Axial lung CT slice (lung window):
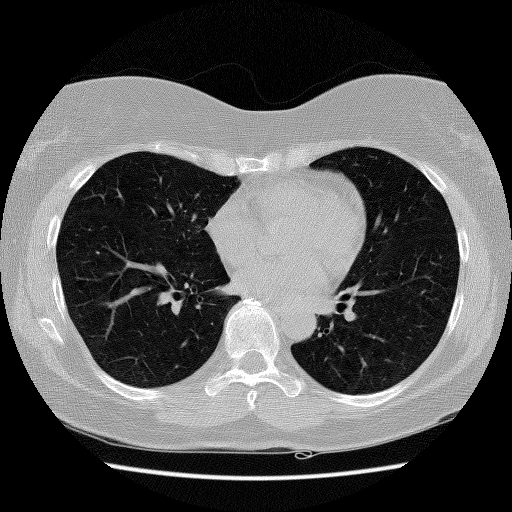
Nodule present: no